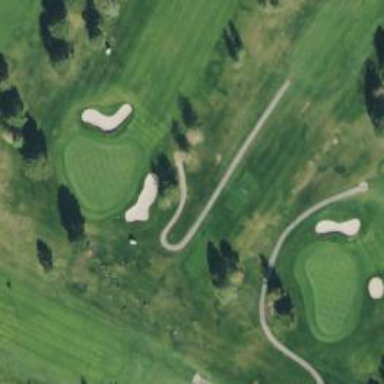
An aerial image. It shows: Golf cartpath that is also road path.